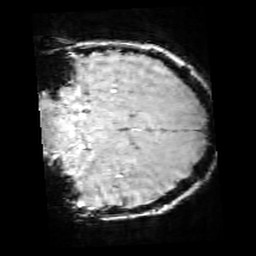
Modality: SWI
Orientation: coronal
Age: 10
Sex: male
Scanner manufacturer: siemens
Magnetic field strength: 3 T
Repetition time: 0.027 s
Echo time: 0.02 s